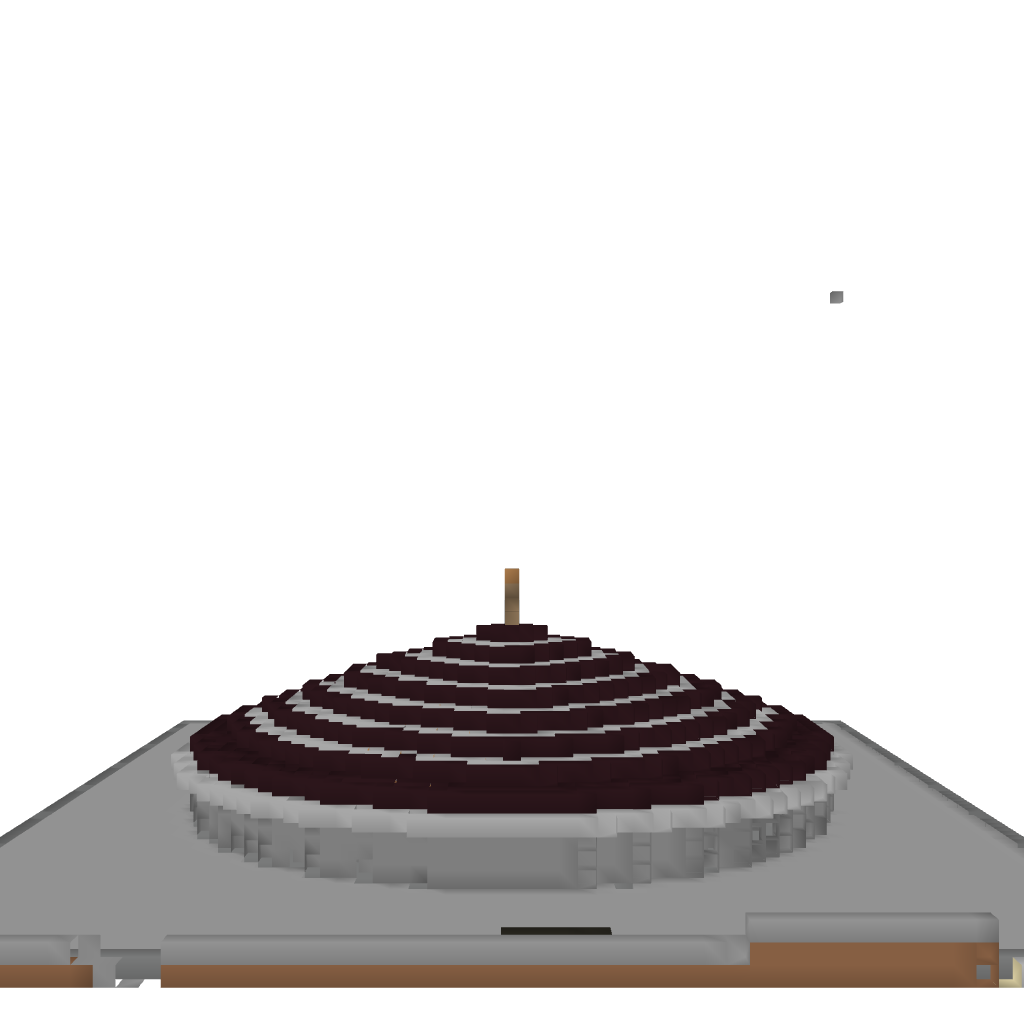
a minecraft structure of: Simple Maze